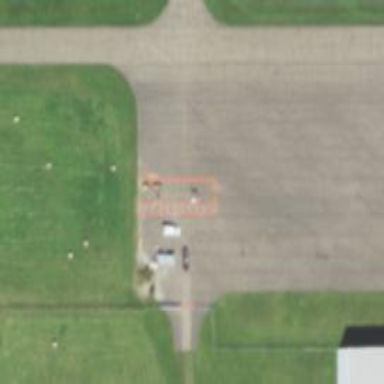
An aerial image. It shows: Image of taxiway at airport.